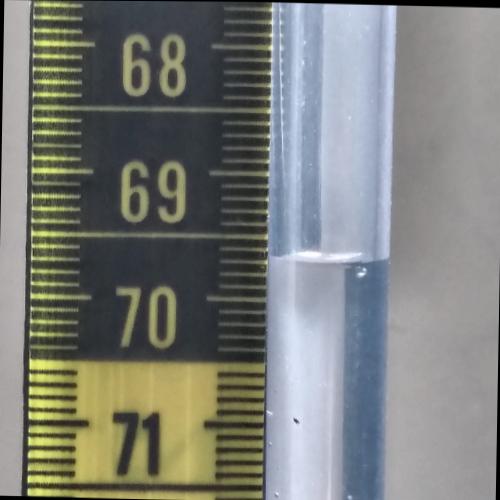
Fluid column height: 69.7 cm